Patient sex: F
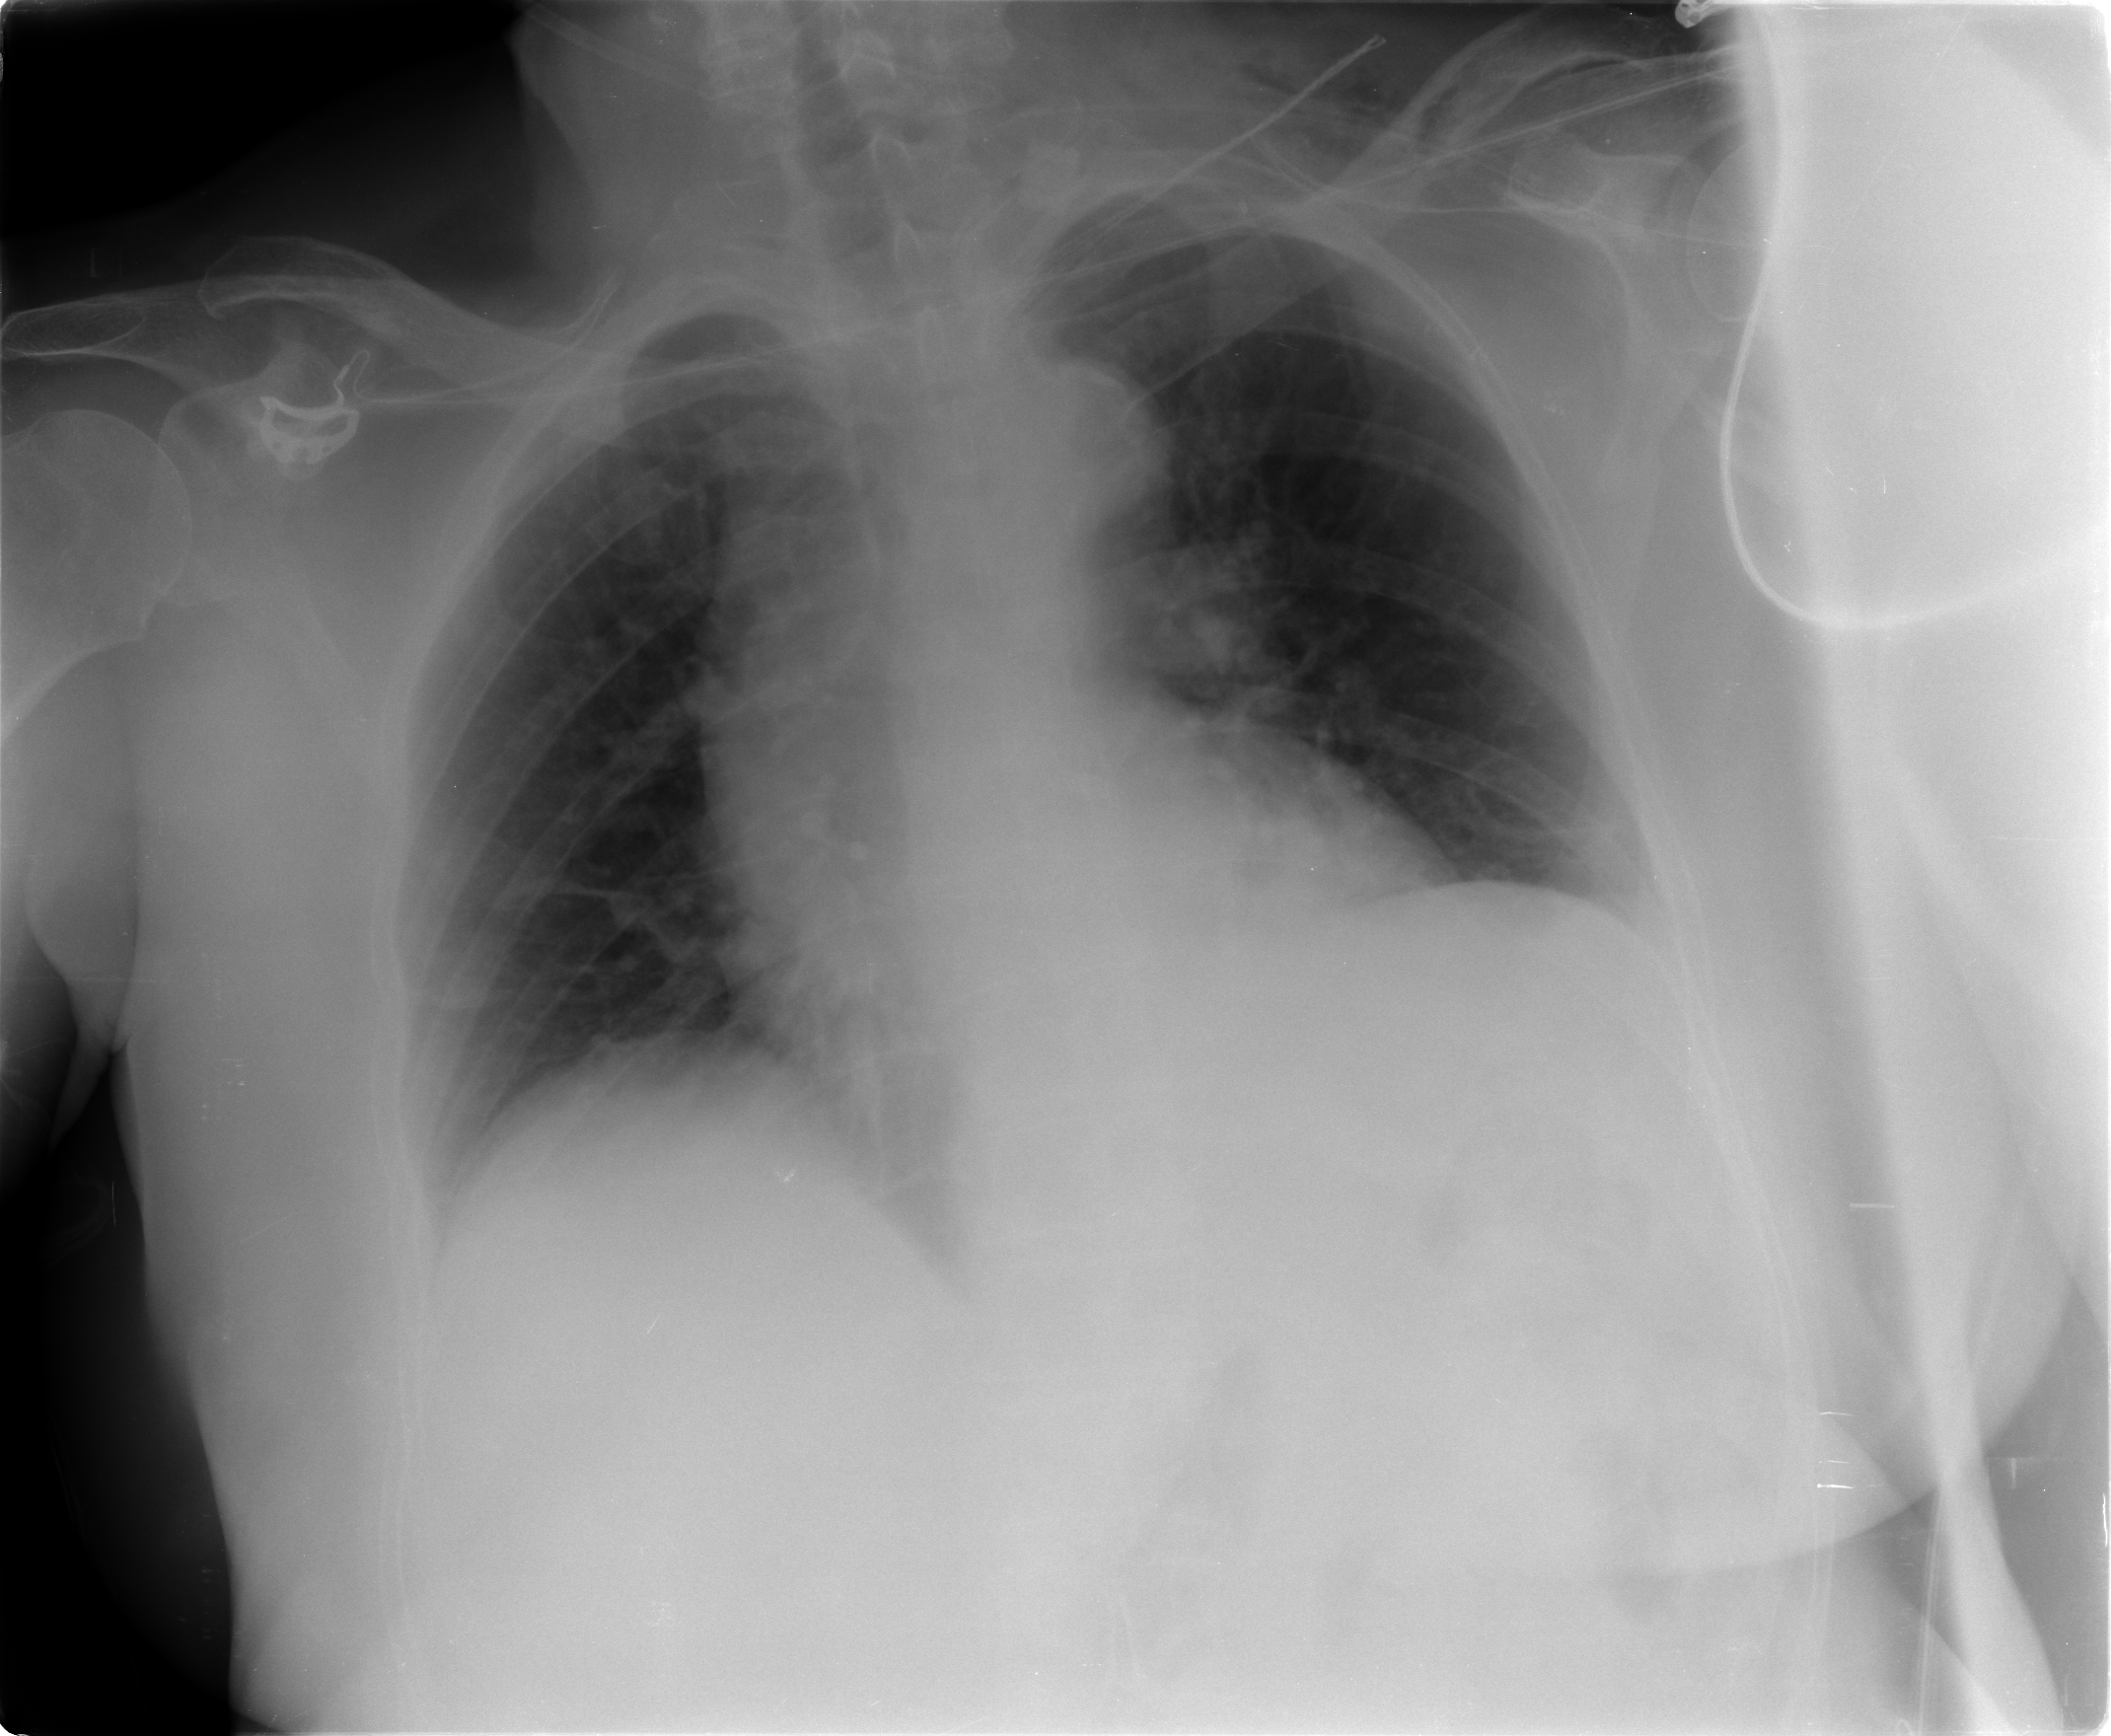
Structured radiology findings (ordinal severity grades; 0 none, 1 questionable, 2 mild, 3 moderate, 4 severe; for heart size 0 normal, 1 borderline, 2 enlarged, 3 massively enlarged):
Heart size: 2
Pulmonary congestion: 2
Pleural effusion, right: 0
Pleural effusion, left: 0
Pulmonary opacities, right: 0
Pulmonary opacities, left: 0
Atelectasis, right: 2
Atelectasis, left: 2